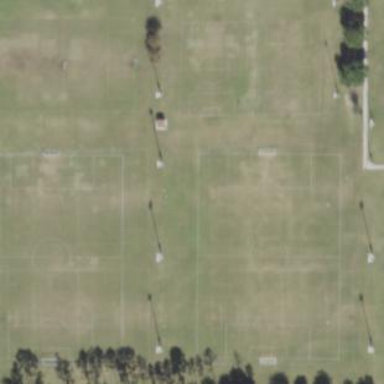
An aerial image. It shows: Grass pitch designated for soccer.